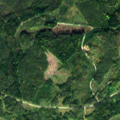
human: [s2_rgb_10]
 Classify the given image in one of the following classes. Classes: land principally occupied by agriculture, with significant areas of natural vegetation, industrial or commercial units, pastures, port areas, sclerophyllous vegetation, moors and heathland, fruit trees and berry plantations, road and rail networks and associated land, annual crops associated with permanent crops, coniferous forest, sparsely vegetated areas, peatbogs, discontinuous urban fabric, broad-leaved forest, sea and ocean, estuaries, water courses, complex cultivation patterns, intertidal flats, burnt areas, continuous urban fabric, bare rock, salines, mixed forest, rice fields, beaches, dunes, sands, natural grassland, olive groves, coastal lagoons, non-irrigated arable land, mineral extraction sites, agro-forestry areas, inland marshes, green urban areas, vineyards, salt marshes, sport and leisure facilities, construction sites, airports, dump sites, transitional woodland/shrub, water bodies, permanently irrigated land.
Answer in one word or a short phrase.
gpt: coniferous forest, mixed forest